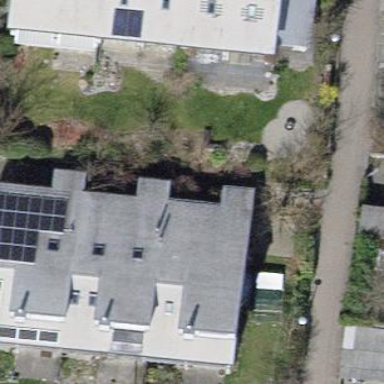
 where the roof is oriented across the building."